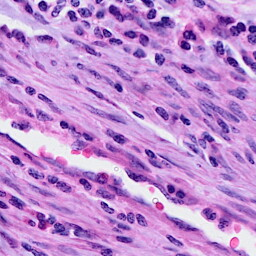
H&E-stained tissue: Cervix